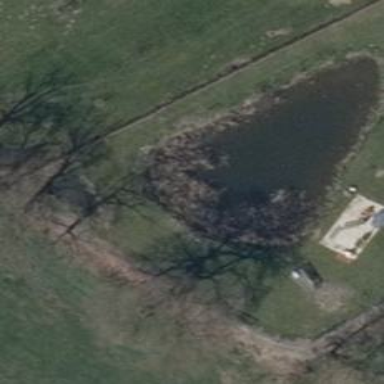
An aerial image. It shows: Pond surrounded by natural water.